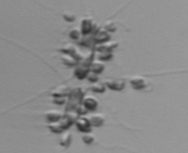
Label: Chaetoceros_didymus_TAG_external_flagellate